Question: How come when you are using SLComposeViewController on iOS you only get 108 characters for your tweet instead of the usual 140?
Shown in the screenshot below...
I am creating this SLComposeViewController using the following code...
'''
- (IBAction)compose:(id)sender {
if ([SLComposeViewController isAvailableForServiceType:SLServiceTypeTwitter]) {
SLComposeViewController *composeViewController = [SLComposeViewController composeViewControllerForServiceType:SLServiceTypeTwitter];
[composeViewController addImage:[UIImage imageNamed:@"twitter_logo.png"]];
[composeViewController setCompletionHandler:^(SLComposeViewControllerResult result) {
if (result == SLComposeViewControllerResultDone) {
UIAlertView *success = [[UIAlertView alloc] initWithTitle:@"Success" message:@"Your tweet was successfully posted!" delegate:self cancelButtonTitle:@"OK" otherButtonTitles:nil];
[success show];
}
else {
[self dismissViewControllerAnimated:YES completion:nil];
}
}];
[self presentViewController:composeViewController animated:YES completion:nil];
} else {
UIAlertView *error = [[UIAlertView alloc] initWithTitle:@"Error" message:@"Error" delegate:self cancelButtonTitle:@"OK" otherButtonTitles:nil];
[error show];
}
}
'''
What am I doing wrong?
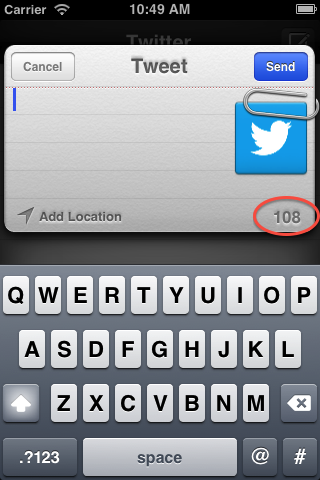
Answer: I figured out why this was happening.
I didn't realize that '[composeViewController addImage:[UIImage imageNamed:@"twitter_logo.png"]];' was technically posting a link to a picture in the tweet, like, so that was taking up 32 characters in the tweet.
If I comment out that line of code it is at 140 characters.
Maybe apple will display a link in future updates.